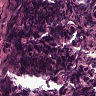
Metastatic tissue present: no